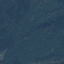
Land use / land cover: Forest